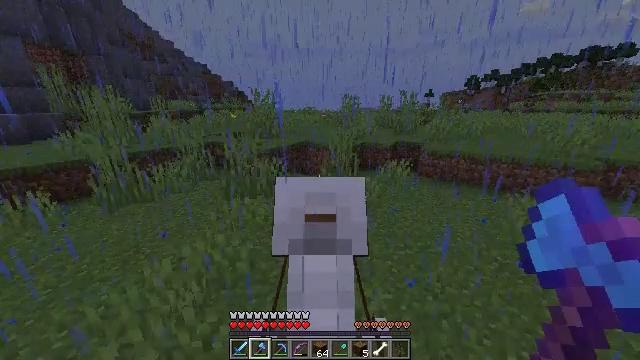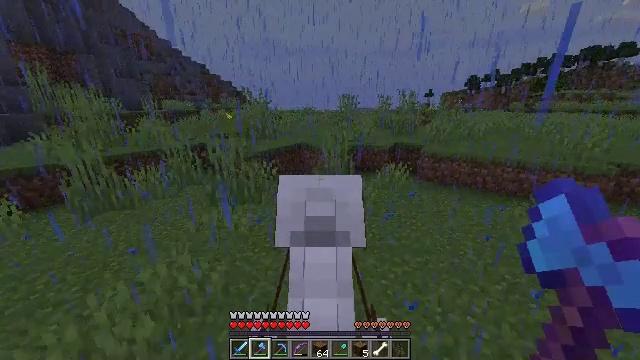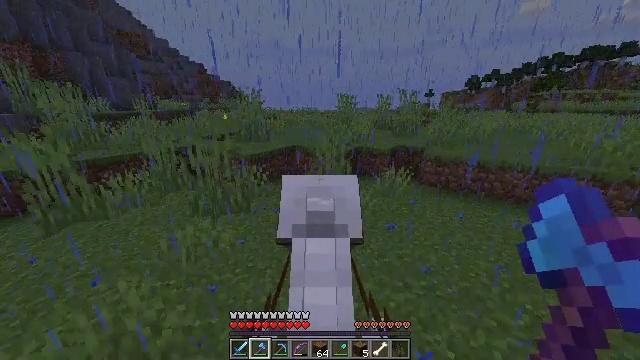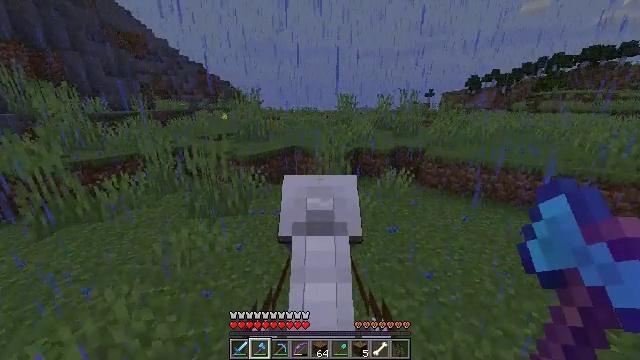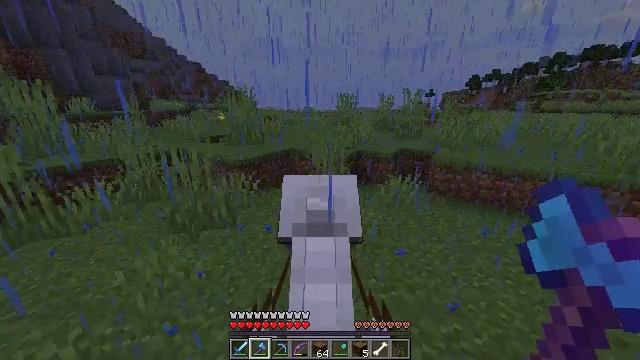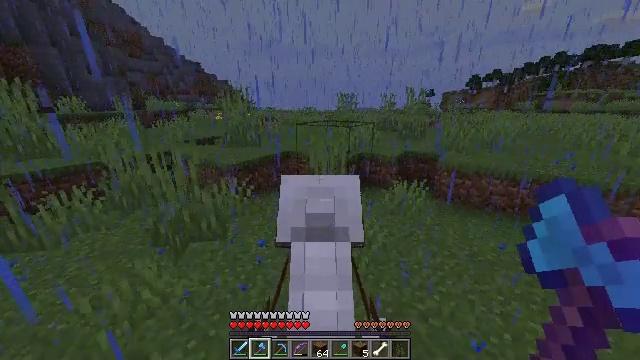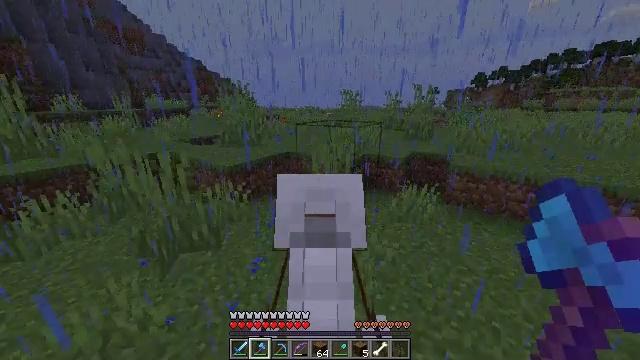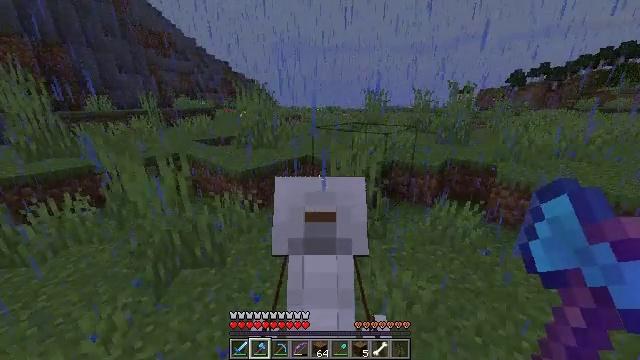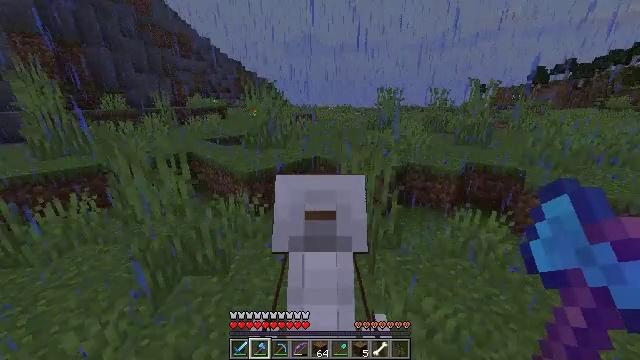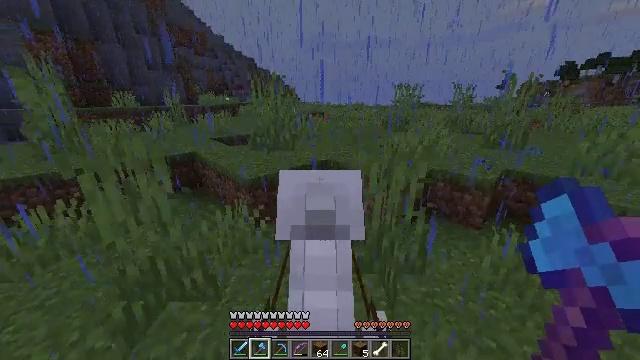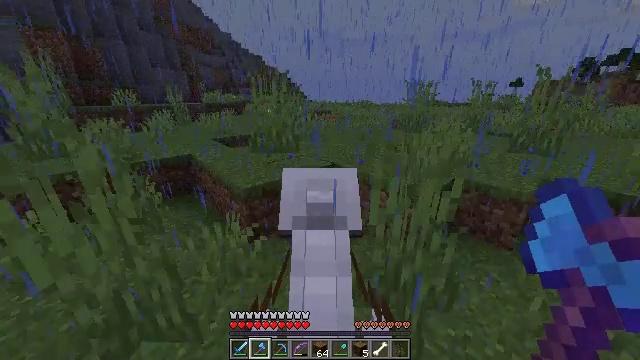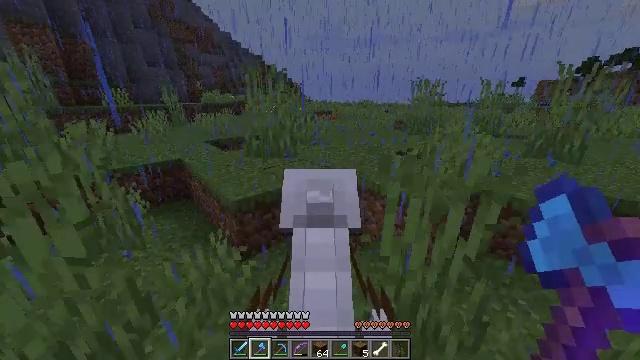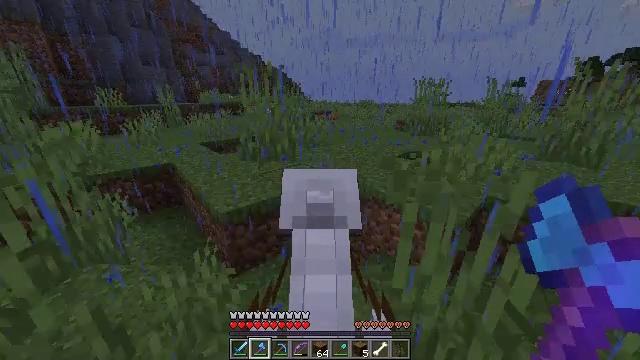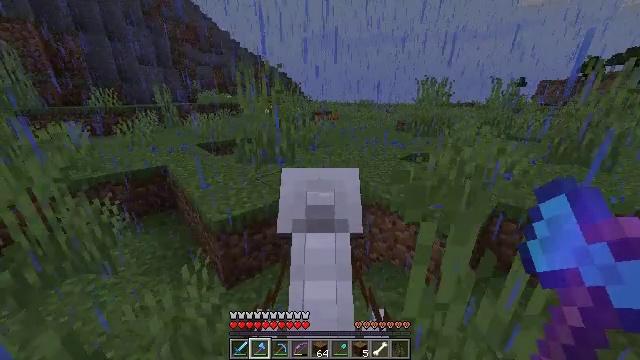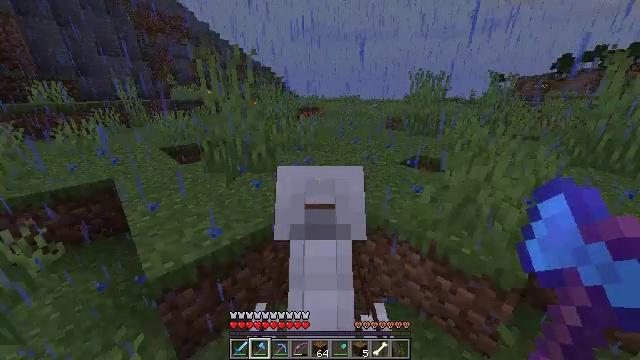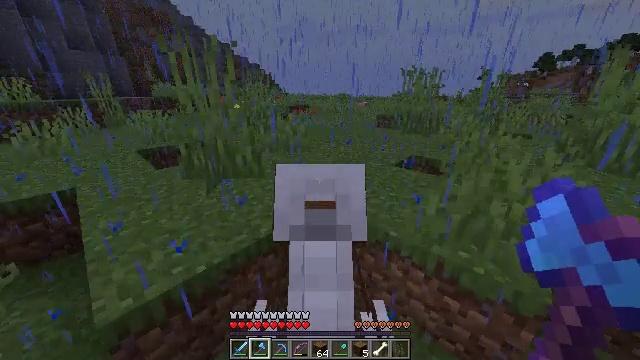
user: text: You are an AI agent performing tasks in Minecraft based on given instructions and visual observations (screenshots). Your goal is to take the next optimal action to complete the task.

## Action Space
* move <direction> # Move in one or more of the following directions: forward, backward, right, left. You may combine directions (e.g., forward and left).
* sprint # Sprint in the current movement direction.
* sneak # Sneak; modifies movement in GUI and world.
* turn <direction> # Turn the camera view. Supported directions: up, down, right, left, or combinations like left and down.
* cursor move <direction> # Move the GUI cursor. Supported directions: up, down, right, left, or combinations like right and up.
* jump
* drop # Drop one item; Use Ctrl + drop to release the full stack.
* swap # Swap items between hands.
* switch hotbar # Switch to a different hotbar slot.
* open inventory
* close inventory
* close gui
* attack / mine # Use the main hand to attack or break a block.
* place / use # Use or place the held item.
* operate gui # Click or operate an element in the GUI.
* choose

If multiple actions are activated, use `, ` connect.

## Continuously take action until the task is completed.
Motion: motion action
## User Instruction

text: Harvest the mushroom stem for materials.
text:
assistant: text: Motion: move forward, sprint
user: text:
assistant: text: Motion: move forward, sprint
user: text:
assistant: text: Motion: move forward, sprint
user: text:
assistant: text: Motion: move forward, sprint
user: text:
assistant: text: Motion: move forward, sprint
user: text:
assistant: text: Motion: move forward, sprint, turn left
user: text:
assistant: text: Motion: move forward, sprint, turn left
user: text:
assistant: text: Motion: move forward, sprint, turn left
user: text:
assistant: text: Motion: move forward, sprint, turn left
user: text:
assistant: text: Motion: move forward, sprint
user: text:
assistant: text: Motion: move forward, sprint
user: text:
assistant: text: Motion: move forward, sprint
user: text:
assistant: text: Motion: move forward, sprint
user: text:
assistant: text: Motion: move forward, sprint, turn right and down
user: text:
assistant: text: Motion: move forward, sprint, turn right
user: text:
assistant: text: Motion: move forward, sprint
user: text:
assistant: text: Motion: move forward, sprint
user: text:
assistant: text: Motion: move forward, sprint
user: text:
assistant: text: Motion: move forward, sprint
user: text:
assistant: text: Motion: move forward, sprint
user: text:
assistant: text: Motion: move forward, sprint
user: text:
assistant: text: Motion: move forward, sprint, jump
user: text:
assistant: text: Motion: move forward, sprint, jump
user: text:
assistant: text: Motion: move forward, sprint, jump
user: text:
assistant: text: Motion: move forward, sprint, jump
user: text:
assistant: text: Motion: move forward, sprint, jump
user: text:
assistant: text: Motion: move forward, sprint, turn right, jump
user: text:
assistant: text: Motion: move forward, sprint, turn right, jump
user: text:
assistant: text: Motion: move forward, sprint, turn right, jump
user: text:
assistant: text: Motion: move forward, sprint, turn right, jump